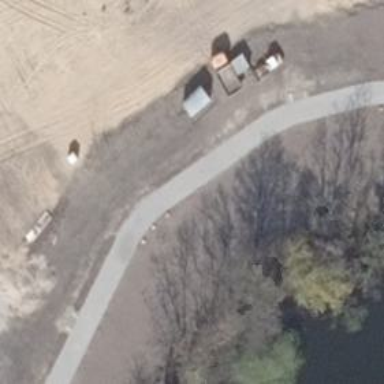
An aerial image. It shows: Path.